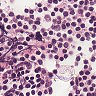
Metastatic tissue present: no